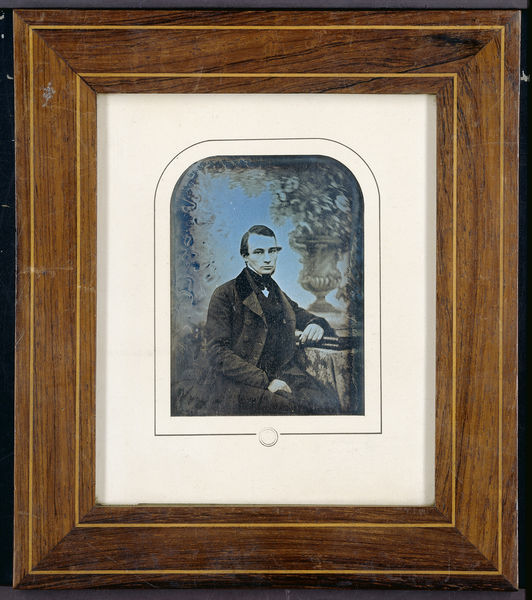
Titel: Portret van een man
Künstler: Louis-Auguste Bisson
Standort: Amsterdam
Institution: Rijksmuseum
Schlagwörter: blue, chair, white, arm, black, face, gold, green, hair, old, painting, portrait, seated, sit, sitting, table, wall, flowers, picture, brown, plant, vase, hand, wood, flower, man, sky, tree, nature, eyes, suit, plants, paper, frame, coat, buttons, line, jacket, photo, urn, clothes, rectangle, colored, nineteenth century, tint, pants, circle, eye, fingers, lips, lithograph, gentleman, rich, photograph, photography, button, photographs, serious, framed, greenery, sk, elbow, vintage, posing, stoic, tintype, seate, framed photo, hand in lap, trblue